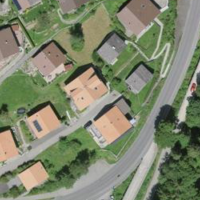
EUNIS habitat code: 55
Species observed at this site:
Ilex aquifolium